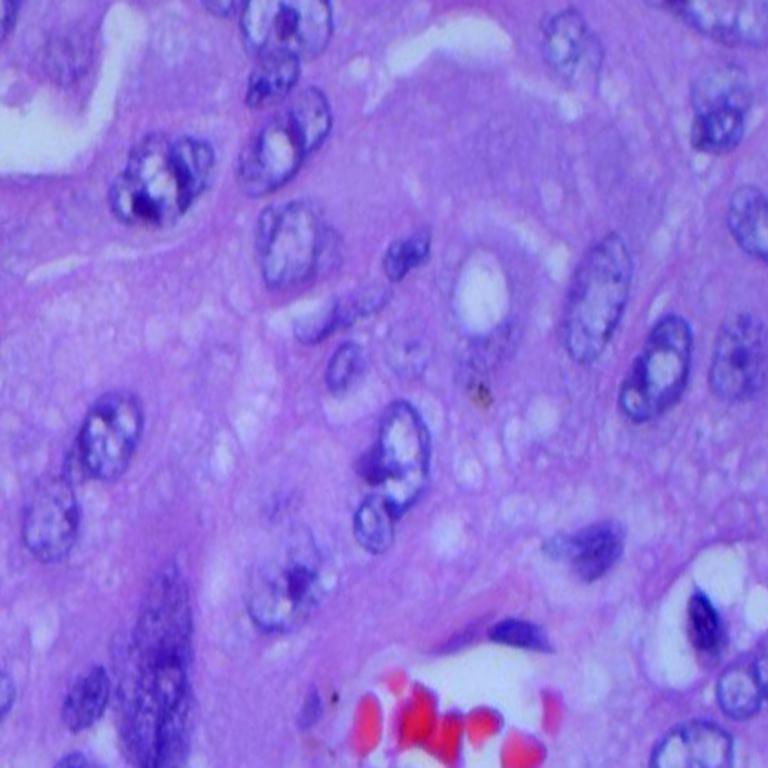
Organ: lung
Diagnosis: adenocarcinomas